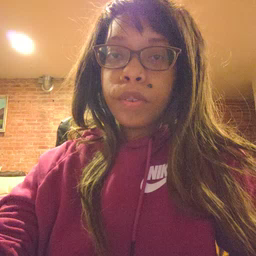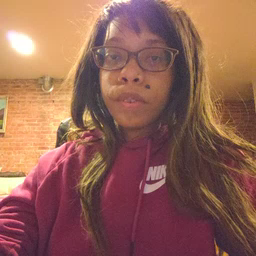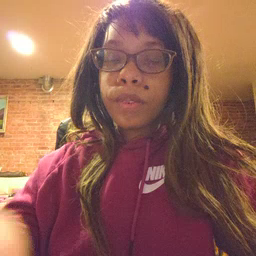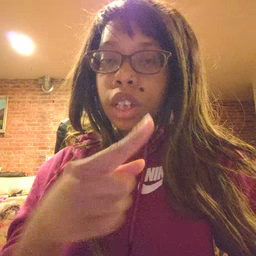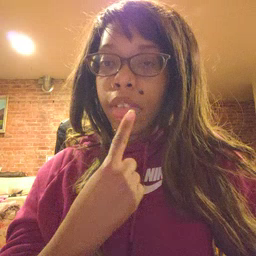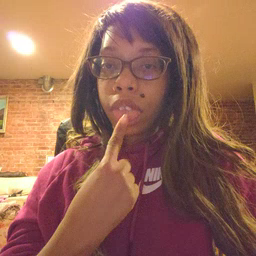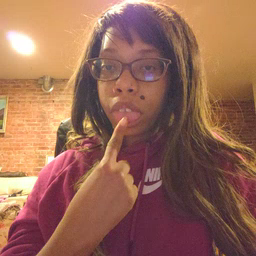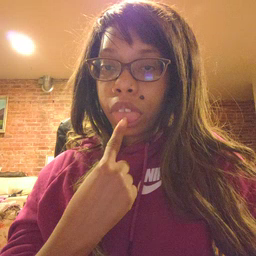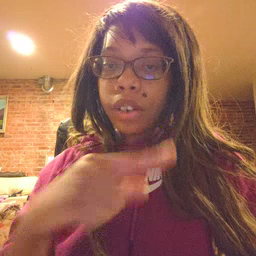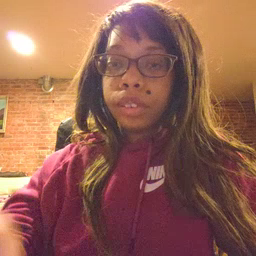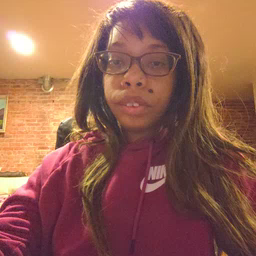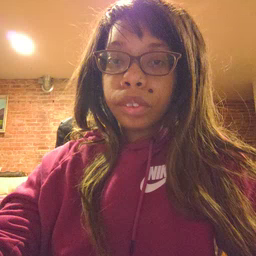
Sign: tongue